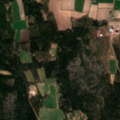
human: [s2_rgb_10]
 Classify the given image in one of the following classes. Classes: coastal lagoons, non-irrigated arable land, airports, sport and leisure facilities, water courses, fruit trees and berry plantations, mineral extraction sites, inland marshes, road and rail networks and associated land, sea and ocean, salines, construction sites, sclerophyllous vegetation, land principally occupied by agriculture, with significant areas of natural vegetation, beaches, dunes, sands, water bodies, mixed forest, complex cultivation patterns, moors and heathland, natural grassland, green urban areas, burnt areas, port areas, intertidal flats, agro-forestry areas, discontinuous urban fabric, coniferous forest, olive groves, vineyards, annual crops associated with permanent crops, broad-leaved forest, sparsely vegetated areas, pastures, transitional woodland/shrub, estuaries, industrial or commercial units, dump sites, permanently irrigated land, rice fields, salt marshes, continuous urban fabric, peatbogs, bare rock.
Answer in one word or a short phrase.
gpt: non-irrigated arable land, coniferous forest, mixed forest, transitional woodland/shrub